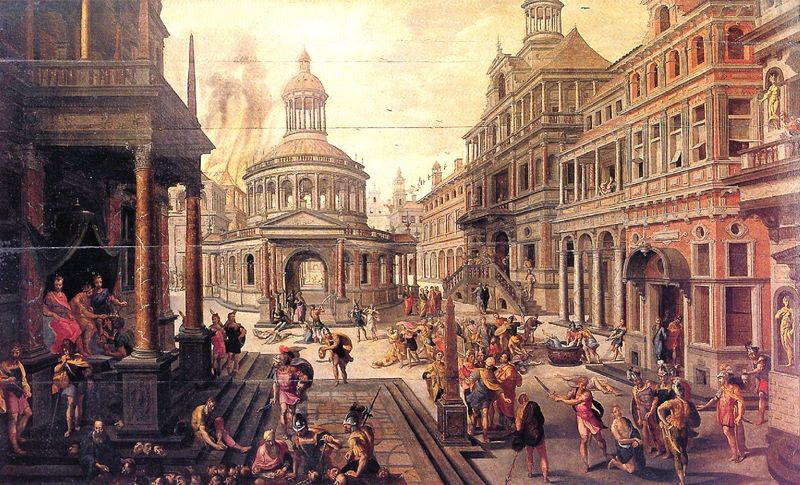
Titel: Das Massaker des römischen Triumvirats
Künstler: Hans Vredeman de Vries
Institution: Tarbes, Musée Massey
Schlagwörter: feuer, gemälde, himmel, menschen, stadt, laterne, säulen, architektur, sockel, kirche, balkon, herrschaft, fassaden, platz, kuppel, treppe, treppen, soldaten, thron, stufen, erker, herrscher, kathedrale, rom, helme, obelisk, lebhaft, tempel, markplatz